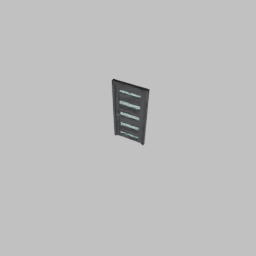
Label: architecture